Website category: university
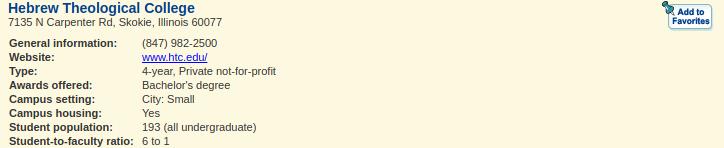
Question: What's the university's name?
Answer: Hebrew Theological College

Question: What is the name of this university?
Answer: Hebrew Theological College

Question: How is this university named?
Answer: Hebrew Theological College

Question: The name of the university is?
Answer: Hebrew Theological College

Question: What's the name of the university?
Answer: Hebrew Theological College

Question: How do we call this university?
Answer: Hebrew Theological College

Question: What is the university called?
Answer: Hebrew Theological College

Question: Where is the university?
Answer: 7135 N Carpenter Rd, Skokie, Illinois 60077

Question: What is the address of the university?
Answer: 7135 N Carpenter Rd, Skokie, Illinois 60077

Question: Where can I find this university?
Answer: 7135 N Carpenter Rd, Skokie, Illinois 60077

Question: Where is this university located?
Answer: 7135 N Carpenter Rd, Skokie, Illinois 60077

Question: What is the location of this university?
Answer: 7135 N Carpenter Rd, Skokie, Illinois 60077

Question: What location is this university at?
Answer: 7135 N Carpenter Rd, Skokie, Illinois 60077

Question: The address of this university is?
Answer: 7135 N Carpenter Rd, Skokie, Illinois 60077

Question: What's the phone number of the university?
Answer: (847) 982-2500

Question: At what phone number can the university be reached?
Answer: (847) 982-2500

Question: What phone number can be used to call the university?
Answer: (847) 982-2500

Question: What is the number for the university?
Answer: (847) 982-2500

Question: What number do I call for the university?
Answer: (847) 982-2500

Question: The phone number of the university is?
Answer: (847) 982-2500

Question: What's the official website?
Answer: www.htc.edu/

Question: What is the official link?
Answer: www.htc.edu/

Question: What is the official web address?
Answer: www.htc.edu/

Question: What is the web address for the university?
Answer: www.htc.edu/

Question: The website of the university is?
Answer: www.htc.edu/

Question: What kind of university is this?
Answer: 4-year, Private not-for-profit

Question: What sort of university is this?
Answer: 4-year, Private not-for-profit

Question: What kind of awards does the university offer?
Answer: Bachelor's degree

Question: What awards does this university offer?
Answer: Bachelor's degree

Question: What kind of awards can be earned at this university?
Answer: Bachelor's degree

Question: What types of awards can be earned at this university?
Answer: Bachelor's degree

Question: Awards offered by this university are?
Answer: Bachelor's degree

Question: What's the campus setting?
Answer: City: Small

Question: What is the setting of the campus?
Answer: City: Small

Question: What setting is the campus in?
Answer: City: Small

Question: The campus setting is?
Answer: City: Small

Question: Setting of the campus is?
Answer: City: Small

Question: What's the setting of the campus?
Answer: City: Small

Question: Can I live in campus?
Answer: Yes

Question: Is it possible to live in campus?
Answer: Yes

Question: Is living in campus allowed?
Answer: Yes

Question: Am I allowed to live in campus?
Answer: Yes

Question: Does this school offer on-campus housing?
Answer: Yes

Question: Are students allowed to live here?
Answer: Yes

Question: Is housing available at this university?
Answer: Yes

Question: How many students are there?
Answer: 193 (all undergraduate)

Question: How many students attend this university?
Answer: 193 (all undergraduate)

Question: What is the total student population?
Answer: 193 (all undergraduate)

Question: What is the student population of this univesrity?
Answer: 193 (all undergraduate)

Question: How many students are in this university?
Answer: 193 (all undergraduate)

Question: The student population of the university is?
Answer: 193 (all undergraduate)

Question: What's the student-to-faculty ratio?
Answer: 6 to 1

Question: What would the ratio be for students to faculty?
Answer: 6 to 1

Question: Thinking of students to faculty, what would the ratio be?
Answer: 6 to 1

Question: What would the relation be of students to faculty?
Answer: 6 to 1

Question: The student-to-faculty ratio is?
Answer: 6 to 1

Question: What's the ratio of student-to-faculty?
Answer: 6 to 1

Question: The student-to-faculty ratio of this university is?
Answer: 6 to 1